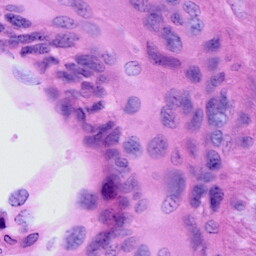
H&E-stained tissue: Cervix